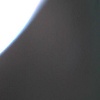
Label: space